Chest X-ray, AP view. Patient: 49 years old, sex F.
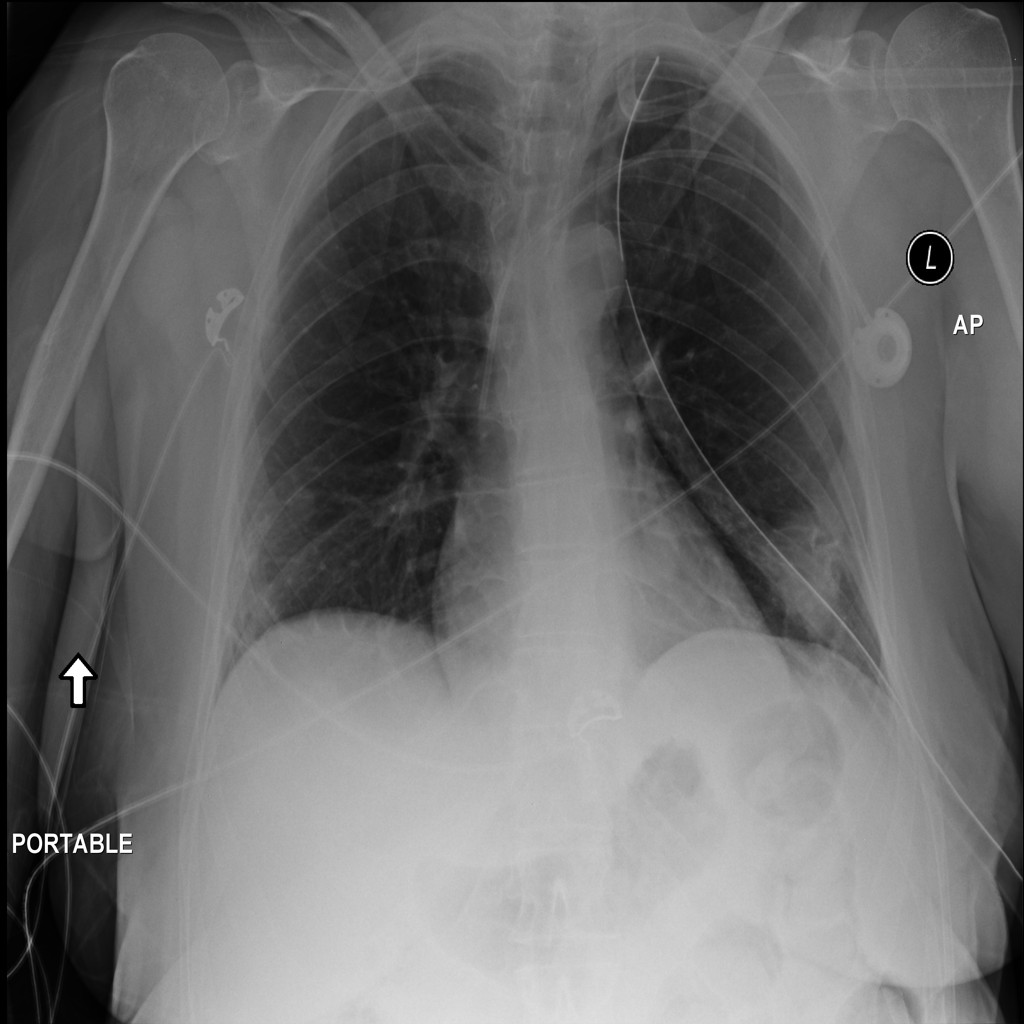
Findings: Nodule